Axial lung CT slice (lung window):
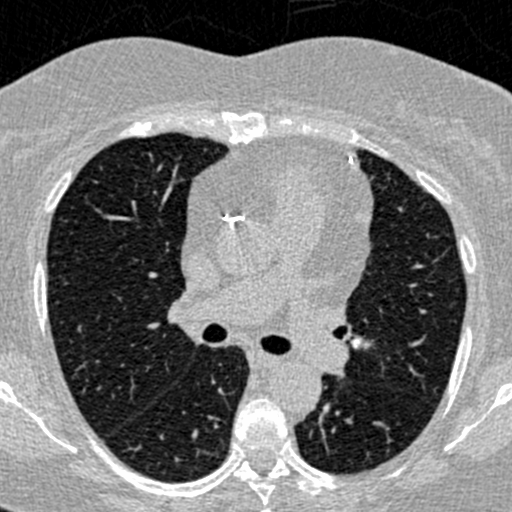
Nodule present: no